Question: I am building a D3 graph which contains a shaded region in the middle of it. The shaded regions top part matches the line graph.

The data looks something like this:
'''
line = [
{x: 0, y:1},
{x: 1, y:2},
{x: 2, y:4},
{x: 3, y:6},
{x: 4, y:3},
{x: 5, y:1}]
'''
And the graph uses a 'cardinal' interpolation function:
'''
g = d3.svg.line()
.interpolate('cardinal')
'''
In order to shade the area under the graph, I just create a d3.svg.area() and provide it with the equivalent data for the shaded area, e.g (to shade between x=2 and x=4):
'''
area = [
{x: 2, y:4},
{x: 3, y:6},
{x: 4, y:3}]
a = d3.svg.area()
.interpolate('cardinal')
'''
, but my problem is that I want to shade the area under the graph between 1.5 and 3.5 for which I dont know the values after the 'cardinal' interpolation has taken place.
So, I need to work out how to either a) apply a cardinal interpolation over the data and then pick out the values for 1.5 and 3.5 or b) extract the line data from d3 and use that to build up the data for the area graph.
for a) I have looked at d3.interpolate, but it looks like its different from d3.line.interpolate() and does not allow you to pass the interpolation method.
for b) I cant work out how to extract the data from the line once it has been interpolated... its not documented anywhere in D3.
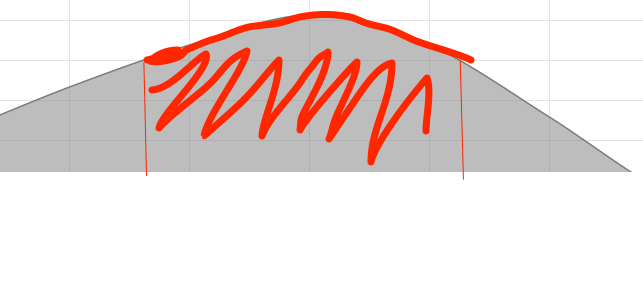
Answer: Consider approaching this in a different way: you can use <URL> elements to arbitrarily clip a path, allowing you to forego any calculation of interpolated values.
Draw two versions of your area, one with the background styling, the other with the foreground, then create a rectangle clipPath element to bound the 'foreground' area:
js:
'''
svg.append("clipPath")
.attr("id", "clipRect")
.append("rect")
.attr("x", x(1.5))
.attr("width", x(2))
.attr("height", height);
'''
css:
'''
.foreArea {clip-path: url(#clipRect);}
'''
See, for example: <URL>